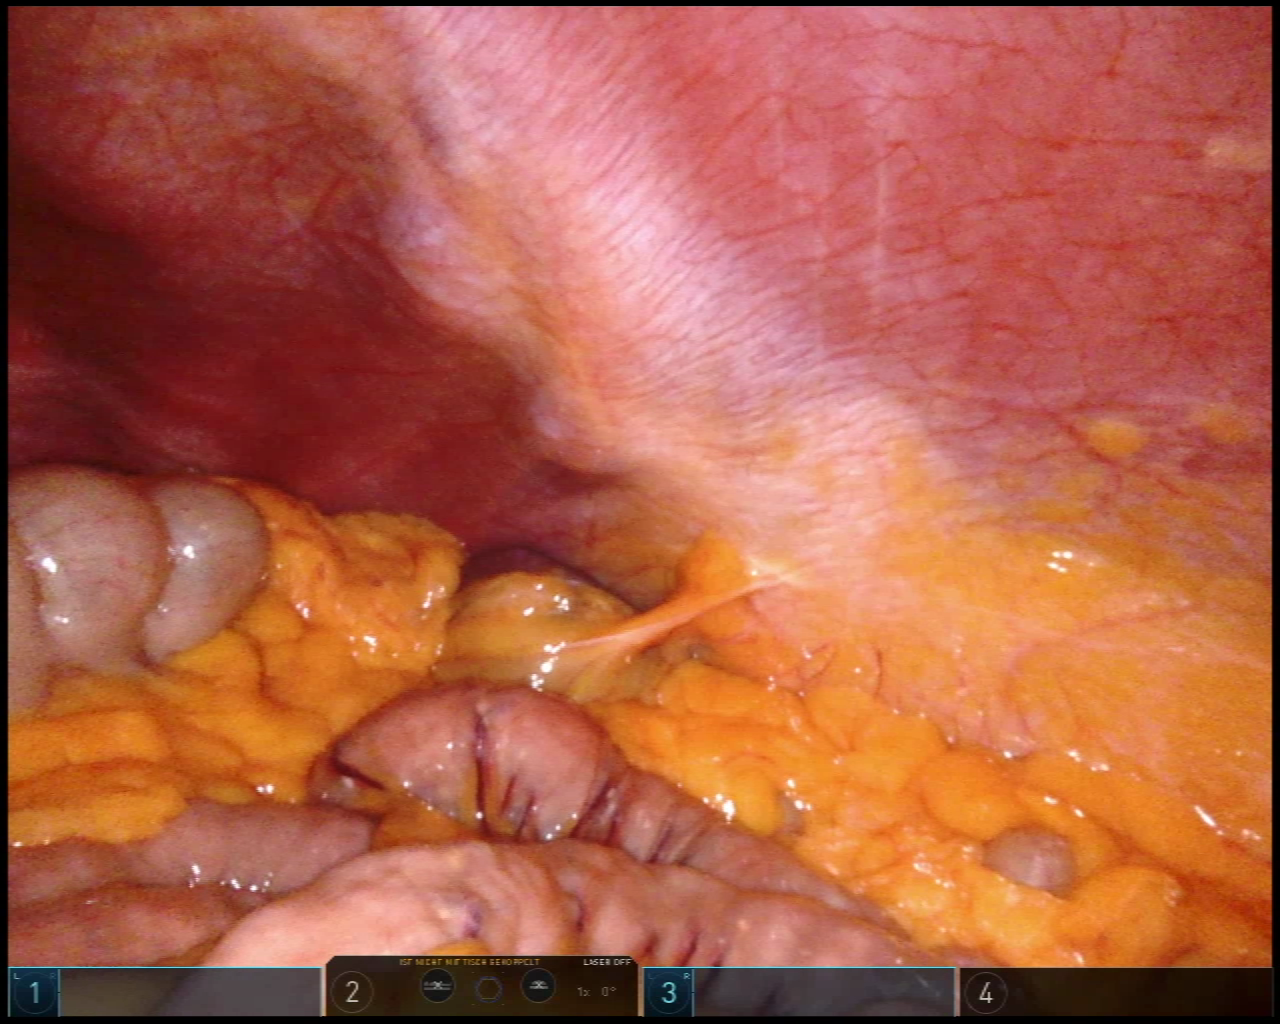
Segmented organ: abdominal_wall
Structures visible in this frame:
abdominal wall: yes
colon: yes
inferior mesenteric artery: no
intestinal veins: no
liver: no
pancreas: no
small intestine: no
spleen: yes
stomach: no
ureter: no
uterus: no
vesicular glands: no